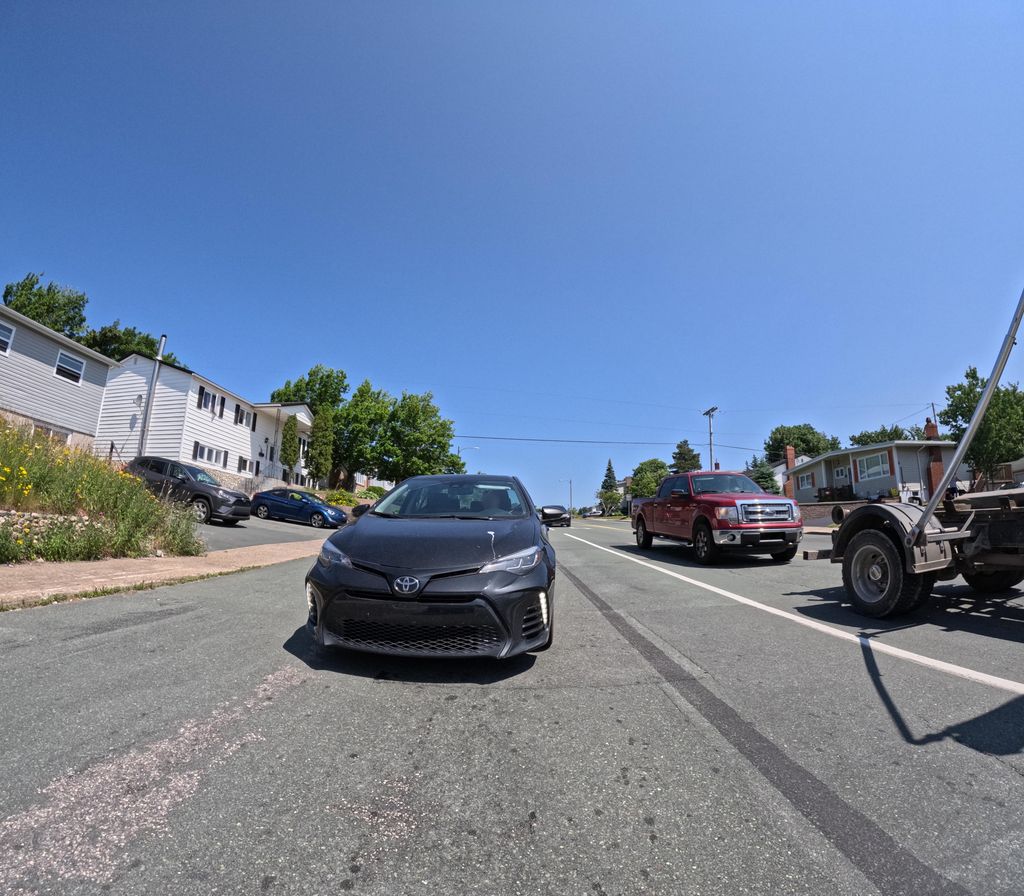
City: st_johns